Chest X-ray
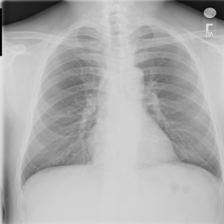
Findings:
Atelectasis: negative
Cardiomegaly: negative
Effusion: negative
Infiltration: negative
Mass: negative
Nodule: negative
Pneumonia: negative
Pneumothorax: negative
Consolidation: negative
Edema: negative
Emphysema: negative
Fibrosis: negative
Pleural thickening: negative
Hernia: negative